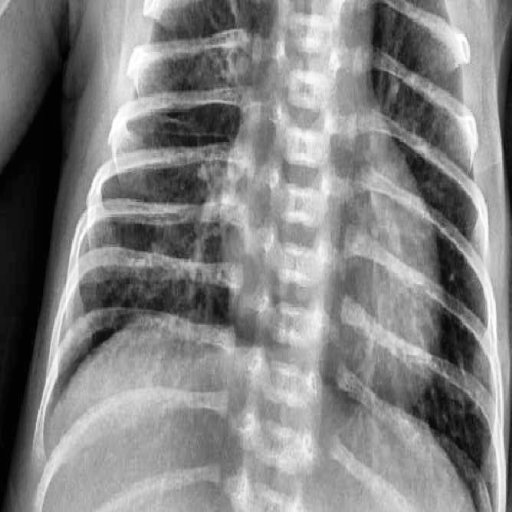
Finding: PNEUMONIA